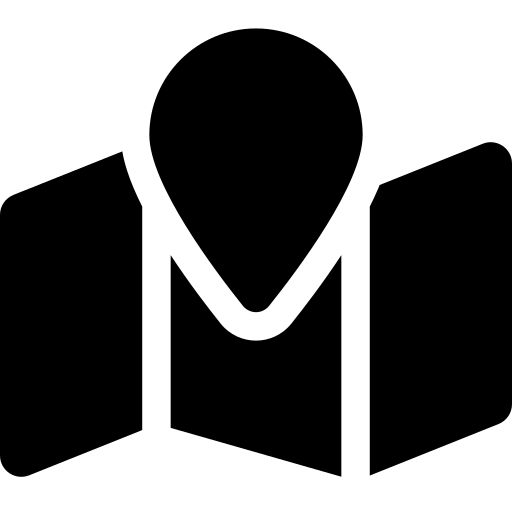
Tags: icon, FontAwesome, fa-icon, solid, map, location